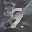
Label: 9